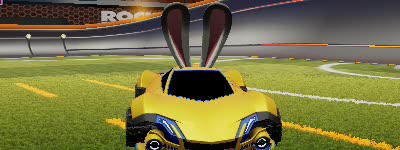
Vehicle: werewolf